Question: I'm currently having performance problems with an expensive SQL query, and I'd like to improve it.
This is what the query looks like:
'''
SELECT TOP 50 MovieID
FROM (SELECT [MovieID], COUNT(*) AS c
FROM [tblMovieTags]
WHERE [TagID] IN (SELECT TOP 7 [TagID]
FROM [tblMovieTags]
WHERE [MovieID]=12345
ORDER BY Relevance ASC)
GROUP BY [MovieID]
HAVING COUNT(*) > 1) a
INNER JOIN [tblMovies] m ON m.MovieID=a.MovieID
WHERE (Hidden=0) AND m.Active=1 AND m.Processed=1
ORDER BY c DESC, m.IMDB DESC
'''
What I'm trying to find movies that have at least 2 matching tags for MovieID 12345.
Database basic scheme looks like:

Each movie has 4 to 5 tags. I want a list of movies similar to any movie based on the tags. A minimum of 2 tags must match.
This query is causing my server problems as I have hundreds of concurrent users at any given time.
I have already created indexes based on execution plan suggestions, and that has made it quicker, but it's still not enough.
Is there anything I could do to make this faster?
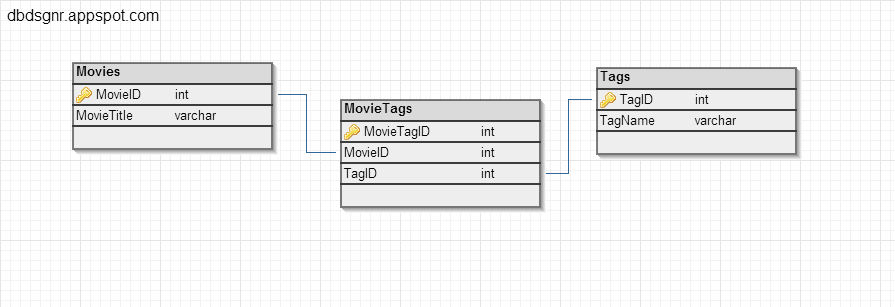
Answer: I Like to use temp tables, because they can speed up your queries (if used correctly) and make it easier to read. Try using the query below and see if it speeds it up any. There were a few fields (hidden,imdb) that weren't in your schema, so I left them out.
This query may, or may not, be exactly what you are looking for. The point of it is to show you how to use temp tables to increase the performance and improve readability. Some minor tweaks may be necessary.
'''
SELECT TOP 7 [TagID],[MovieTagID],[MovieID]
INTO #MovieTags
FROM [tblMovieTags]
WHERE [MovieID]=12345
SELECT mt.MovieID, COUNT(mt.MovieTagID)
INTO #Movies
FROM #MovieTags mt
INNER JOIN tblMovies m ON m.MovieID=mt.MovieID AND m.Active=1 AND m.Process=1
GROUP BY [MovieID]
HAVING COUNT(mt.MovieTagID) > 1
SELECT TOP 50 * FROM #Movies
DROP TABLE #MovieTags
DROP TABLE #Movies
'''
You will also want to use parameterized queries, rather than concatenating your values in your SQL string. Check out this <URL> that explains why you should use parameterized queries. This, combined with the temp table method, should improve your performance significantly.